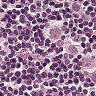
Metastatic tissue present: yes